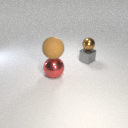
small gray metal cube behind large red metal sphere